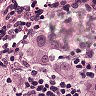
Metastatic tissue present: yes